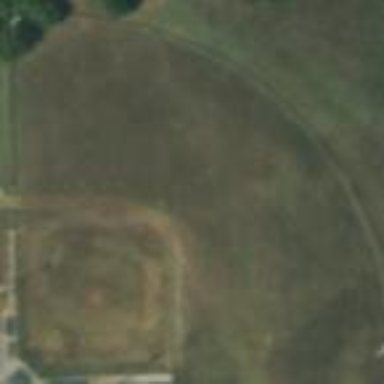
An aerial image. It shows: Baseball pitch for leisure land activities.